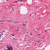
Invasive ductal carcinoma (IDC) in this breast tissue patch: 0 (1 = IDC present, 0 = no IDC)